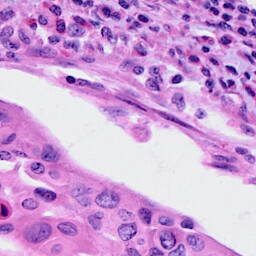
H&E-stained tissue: Cervix